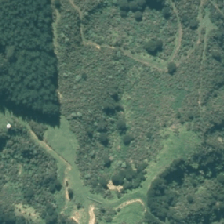
Land cover: grose_broom